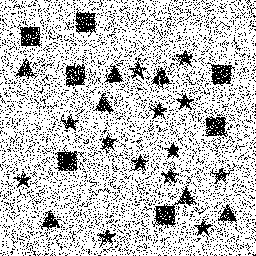
Squares: 7
Triangles: 7
Stars: 13
Total shapes: 27